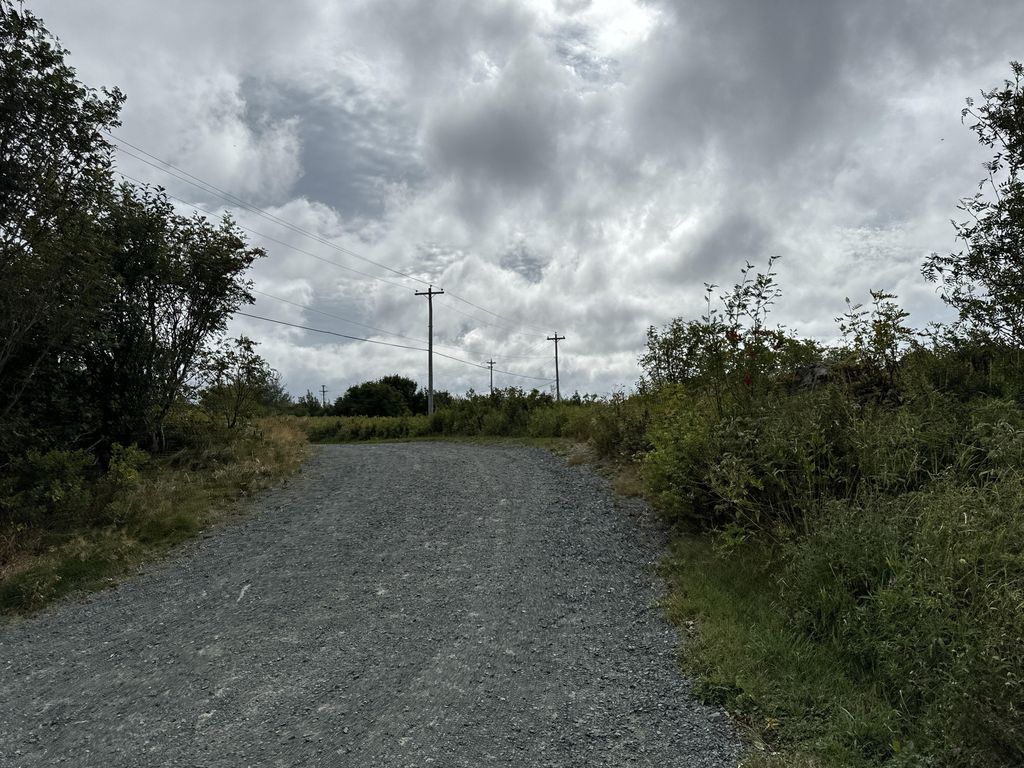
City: st_johns